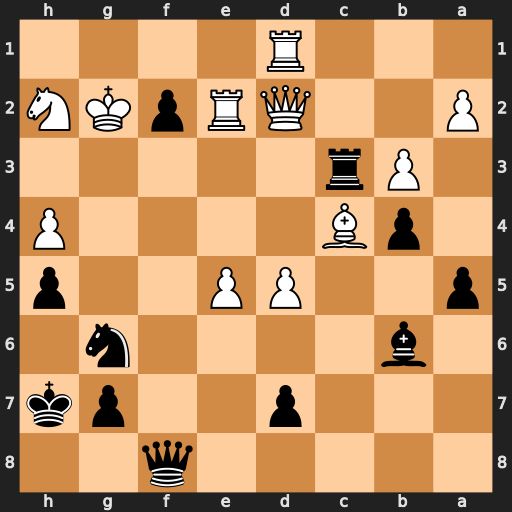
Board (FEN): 5q2/3p2pk/1b4n1/p2PP2p/1pB4P/1Pr5/P2QRpKN/3R4
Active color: b
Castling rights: -
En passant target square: -
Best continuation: Nf4+ Kf1 Qf5 Rxf2 Qh3+